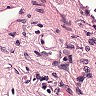
Metastatic tissue present: no